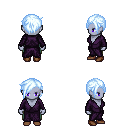
a pixel art fantasy rpg character, female body template, dark elf, purple skin, purple robe, teal pants, white cyan pixie cut hairstyle, brown shoes, four views (front, back, left, right), 2x2 character sprite sheet, small pixel art, hard edges, no anti-aliasing